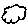
Label: cloud